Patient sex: M
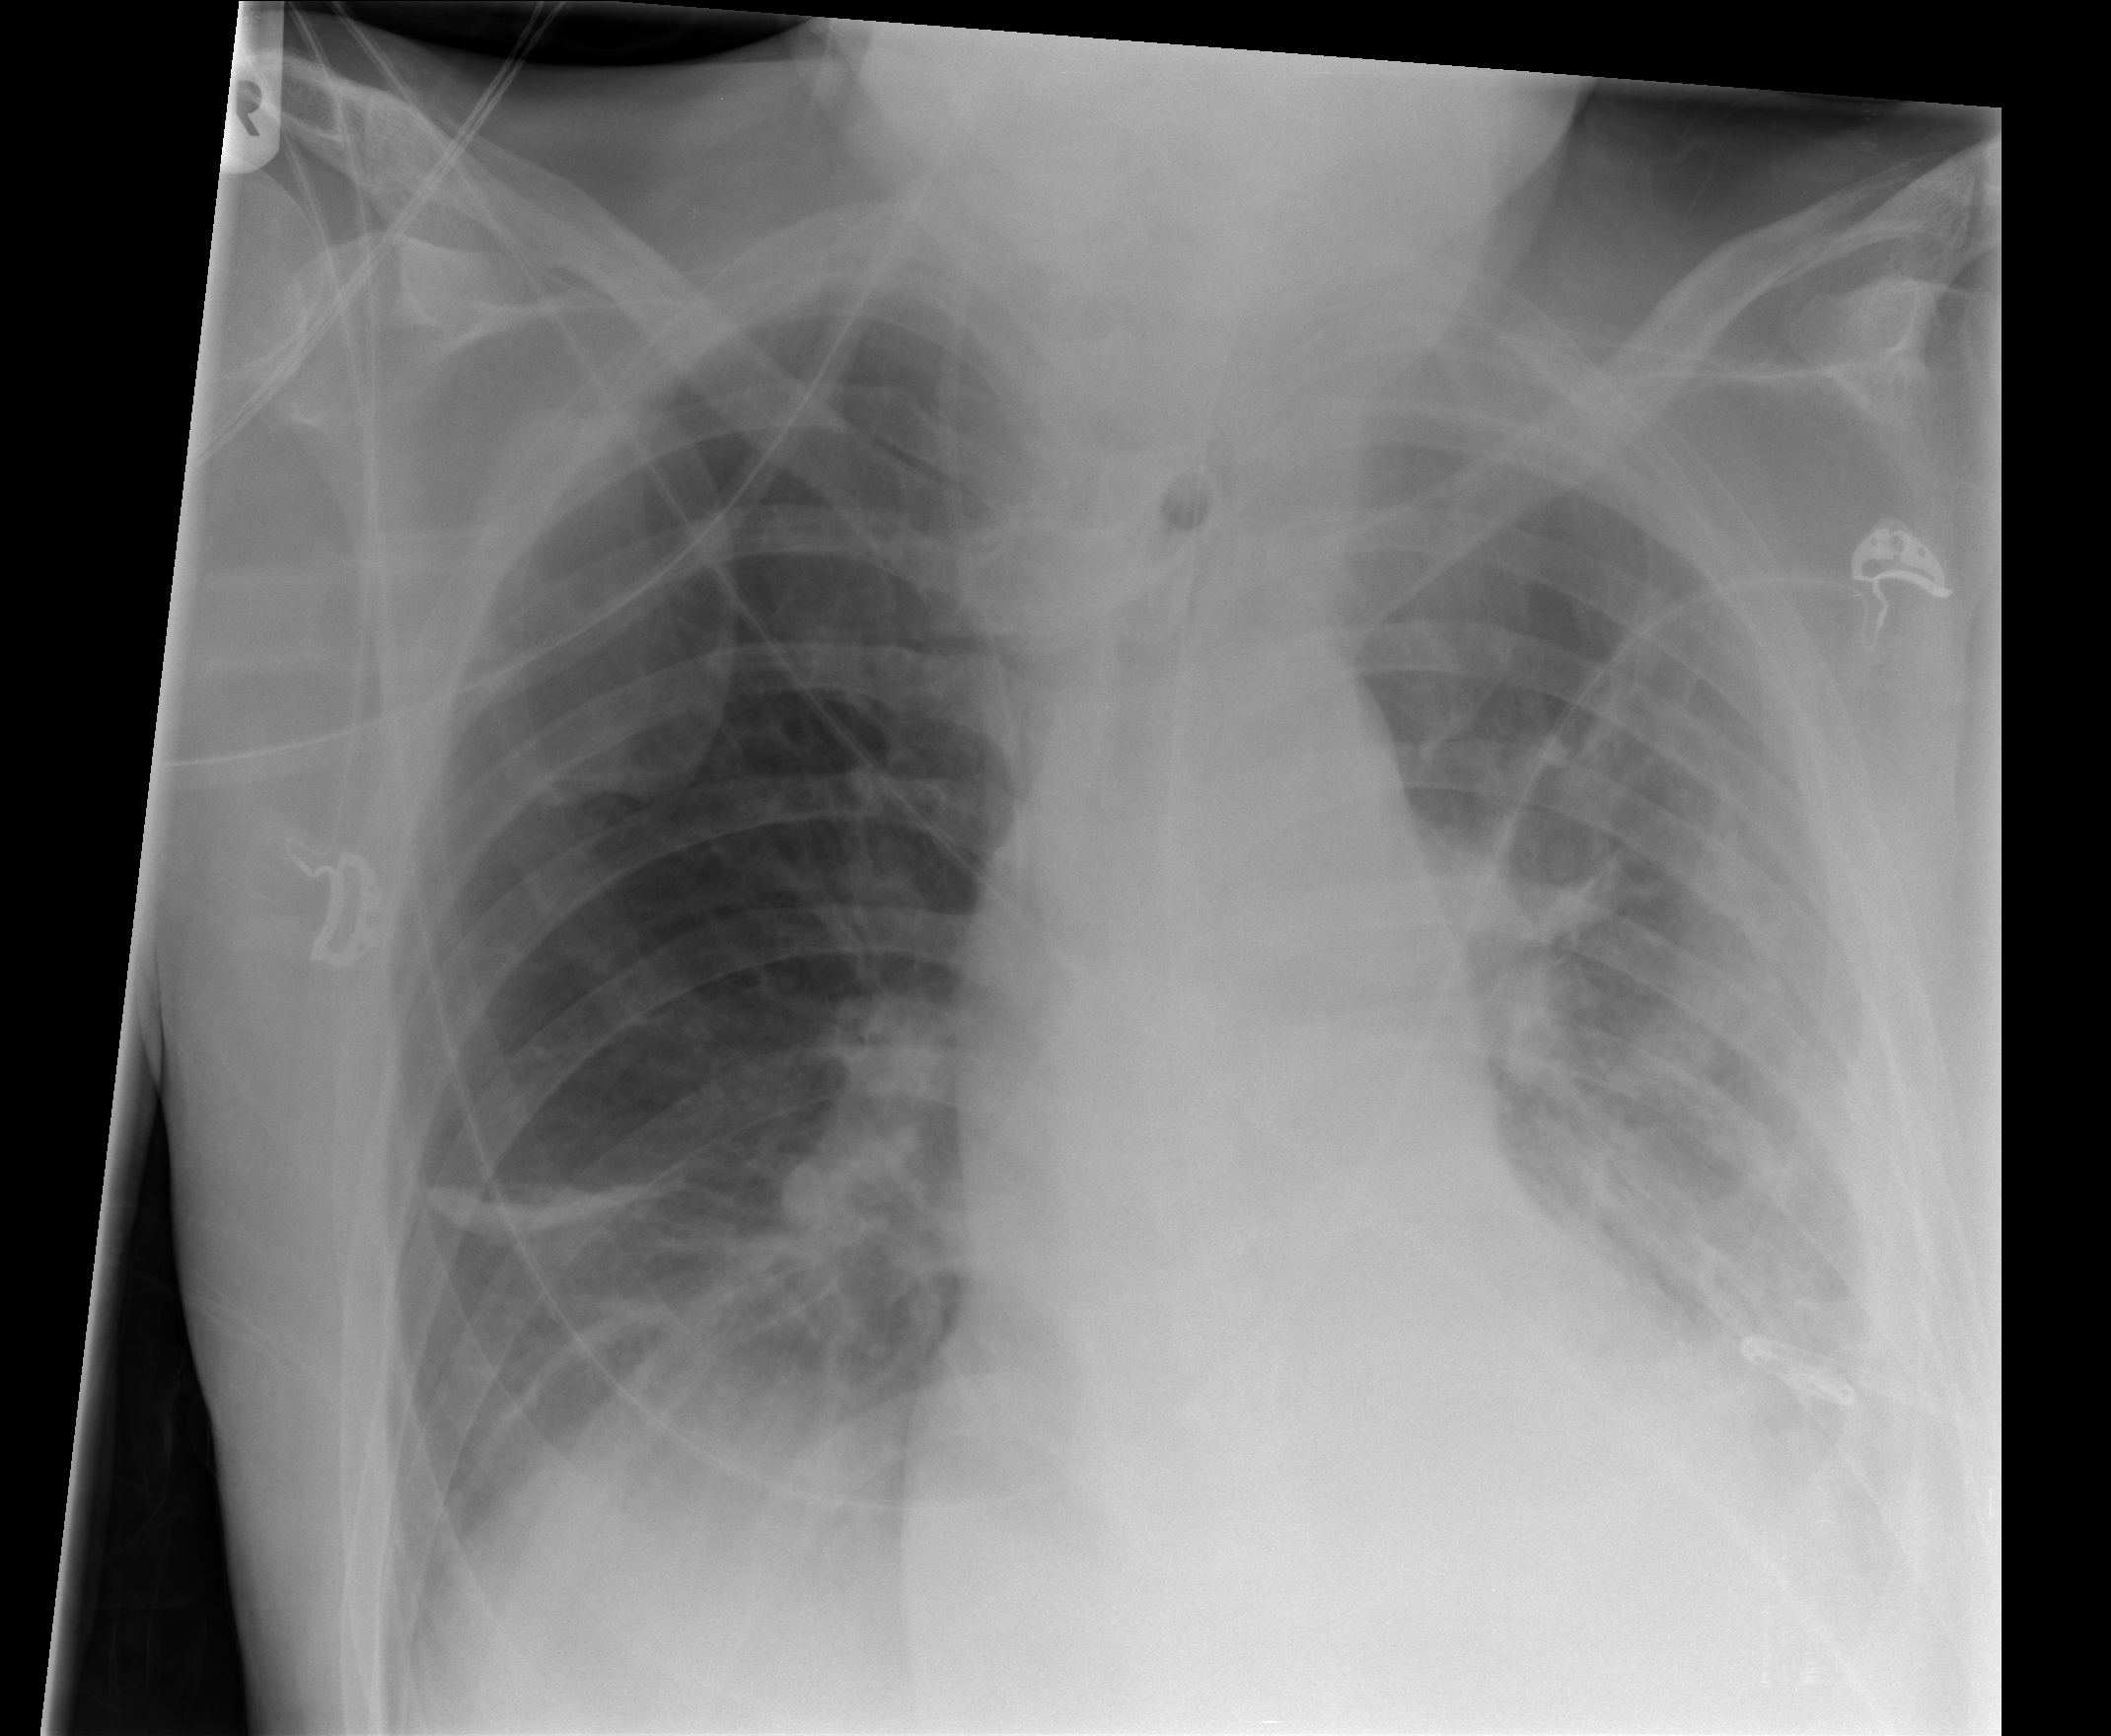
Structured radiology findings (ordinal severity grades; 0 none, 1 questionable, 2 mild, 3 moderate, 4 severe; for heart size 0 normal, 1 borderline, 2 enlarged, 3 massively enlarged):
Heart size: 1
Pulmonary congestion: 1
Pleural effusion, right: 1
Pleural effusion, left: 2
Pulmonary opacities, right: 0
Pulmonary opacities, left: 0
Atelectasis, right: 2
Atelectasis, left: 3